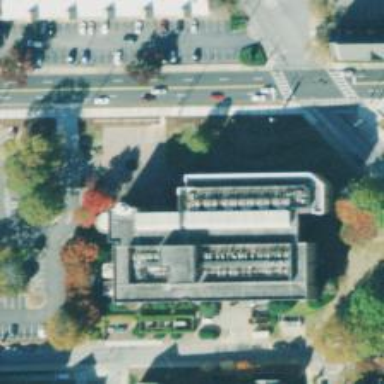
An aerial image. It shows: Academic/research building at Gatech.